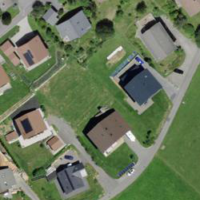
EUNIS habitat code: 55
Species observed at this site:
Astrantia major
Galeopsis tetrahit
Convallaria majalis